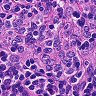
Metastatic tissue present: no